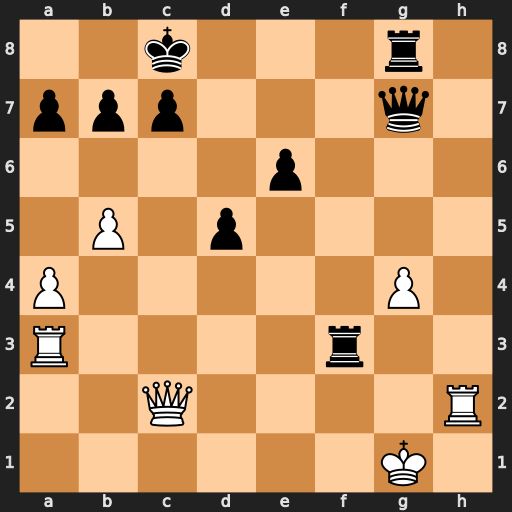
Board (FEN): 2k3r1/ppp3q1/4p3/1P1p4/P5P1/R4r2/2Q4R/6K1
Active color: w
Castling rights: -
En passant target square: -
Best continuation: Rxf3 Qxg4+ Rg2